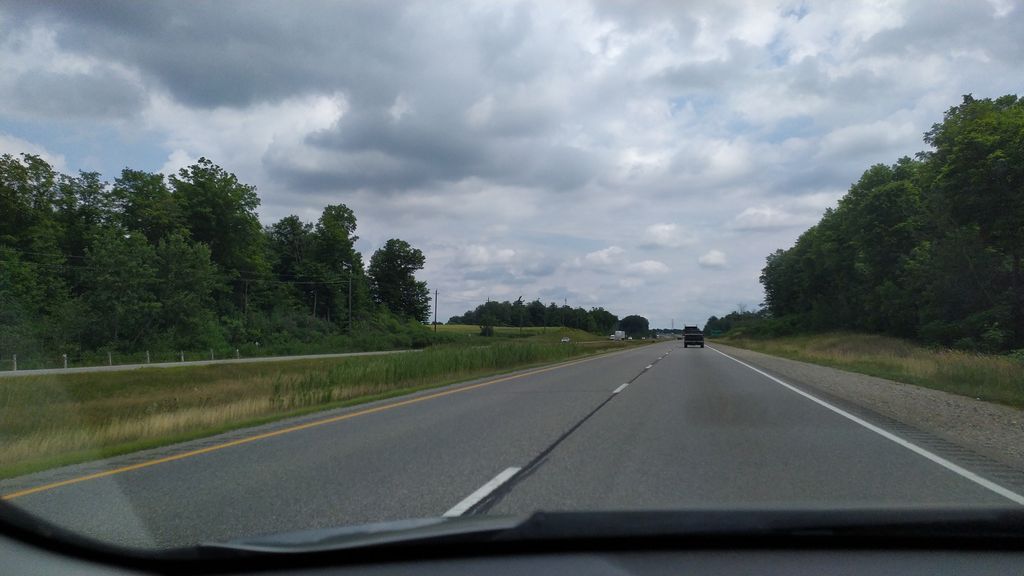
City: kitchener-waterloo